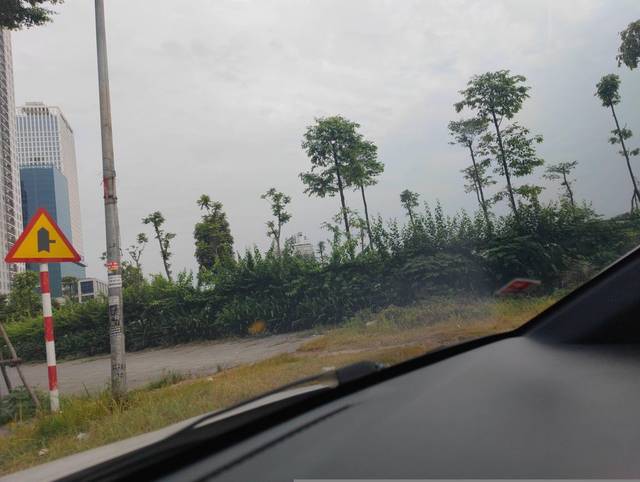
Region: Vietnam
Coordinates: 21.005, 105.772